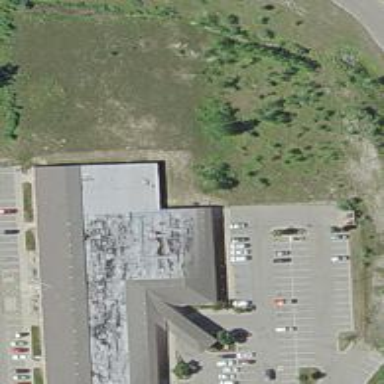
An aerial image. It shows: Flat-roofed commercial building with brown exterior.